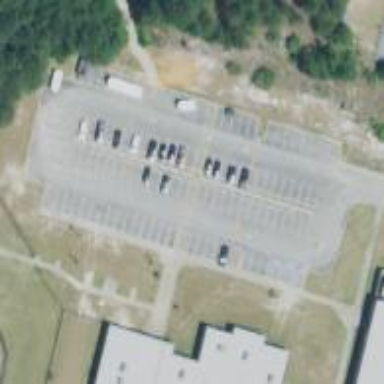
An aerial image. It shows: Parking area.